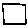
Label: square